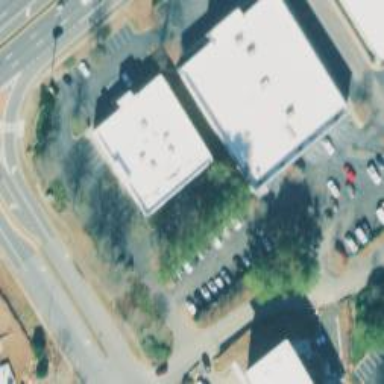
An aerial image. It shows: Retail building.